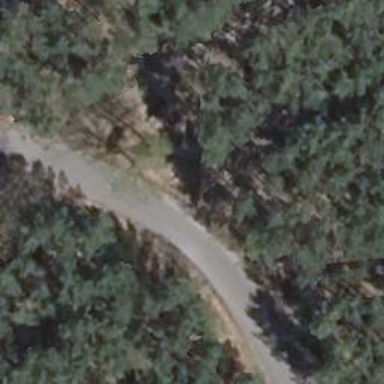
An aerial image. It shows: Unclassified road with asphalt surface.